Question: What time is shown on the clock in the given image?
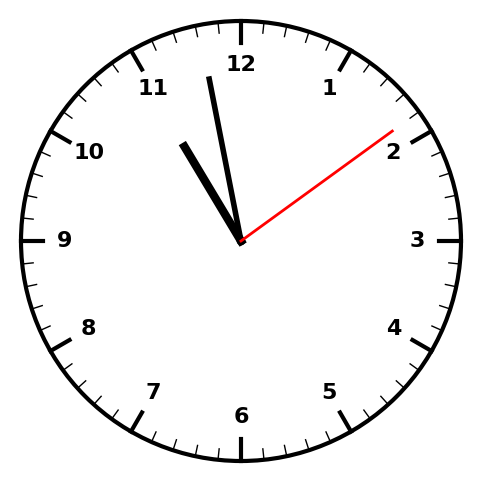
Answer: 10:58:09